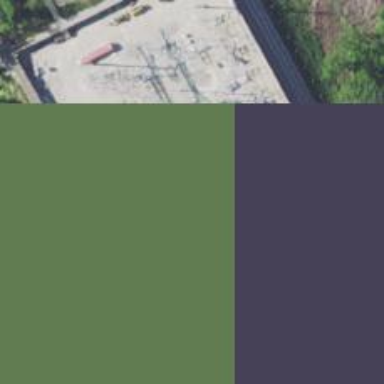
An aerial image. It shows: Distribution level power substation.